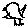
Label: bird